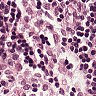
Metastatic tissue present: no